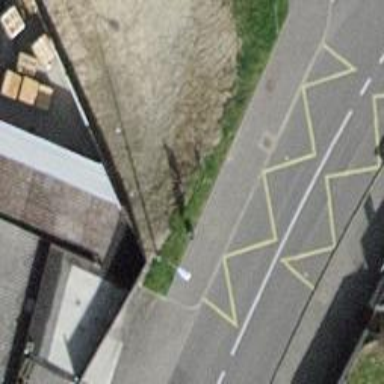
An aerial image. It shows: Sidewalk made of asphalt leading to platform for public transport.